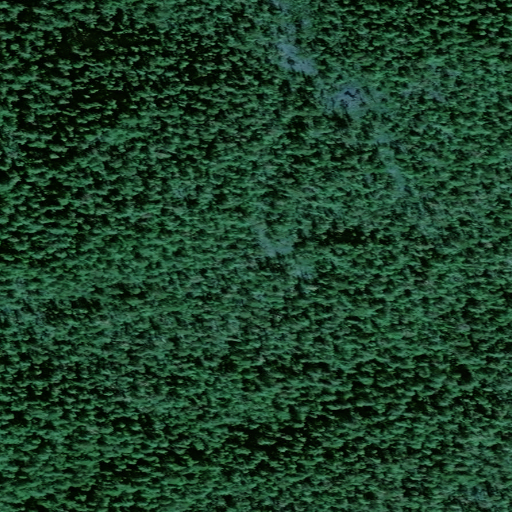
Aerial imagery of cape in Alaska named Snail Point containing only unknown